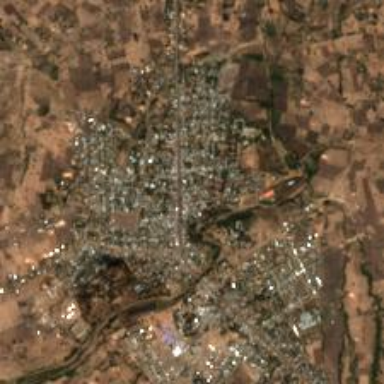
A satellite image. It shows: Town.